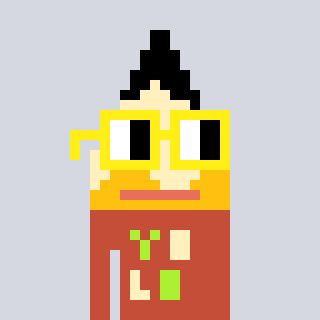
a pixel art character with square yellow glasses, a pencil-shaped head and a rust-colored body on a cool background